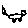
Label: cat